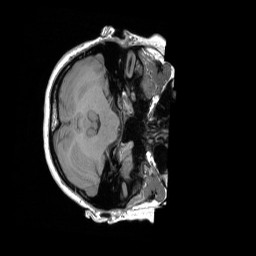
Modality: T1w
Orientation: axial
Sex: female
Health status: ill
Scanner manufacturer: siemens
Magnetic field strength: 3 T
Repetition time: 1.66 s
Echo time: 0.00254 s